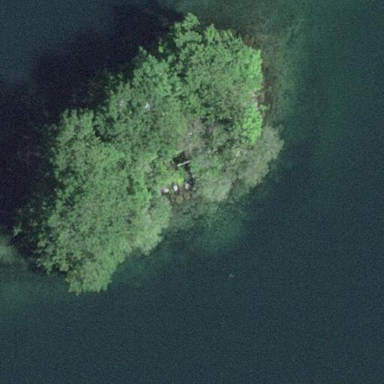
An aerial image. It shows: Islet.